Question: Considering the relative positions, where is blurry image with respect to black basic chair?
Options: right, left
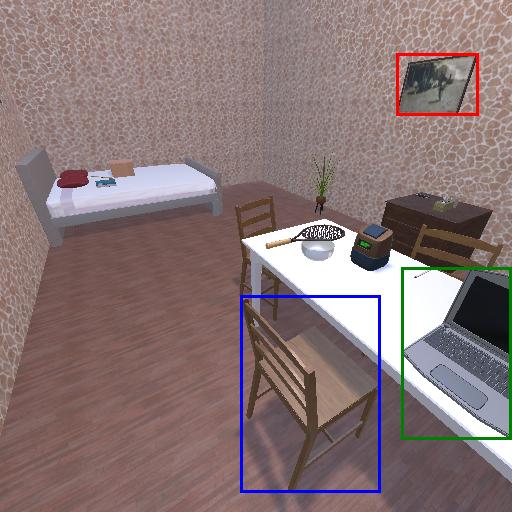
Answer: right